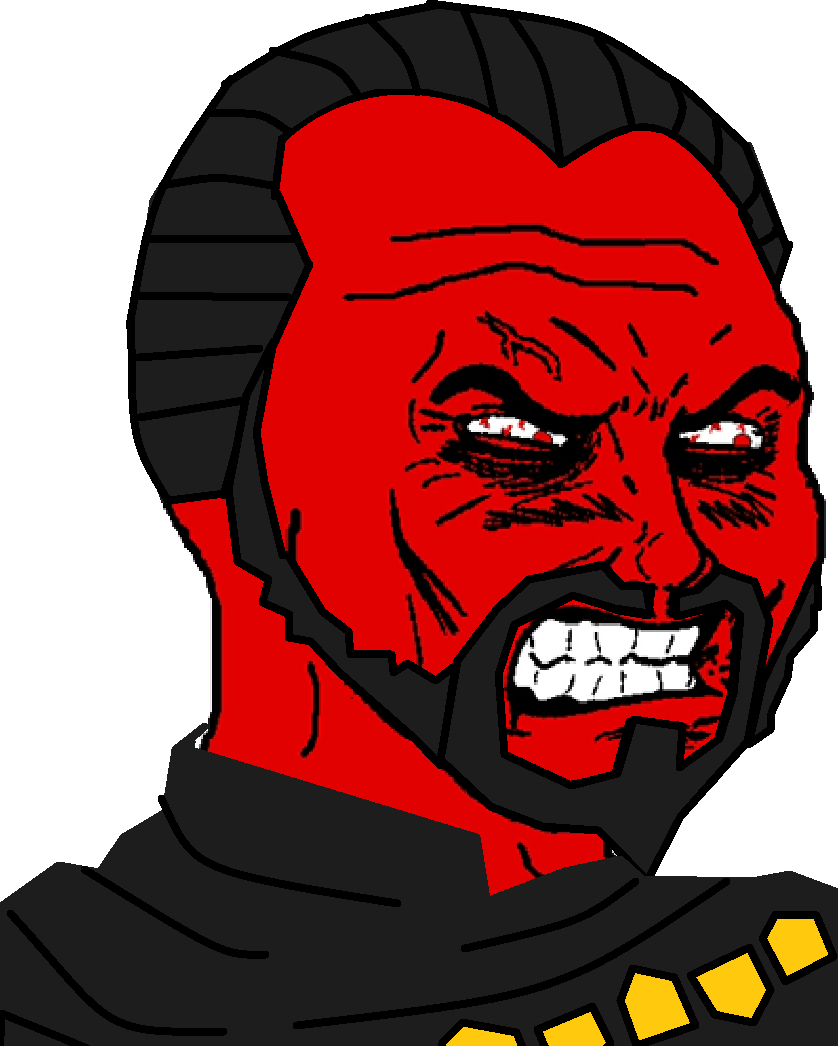
Label: 5_Rage